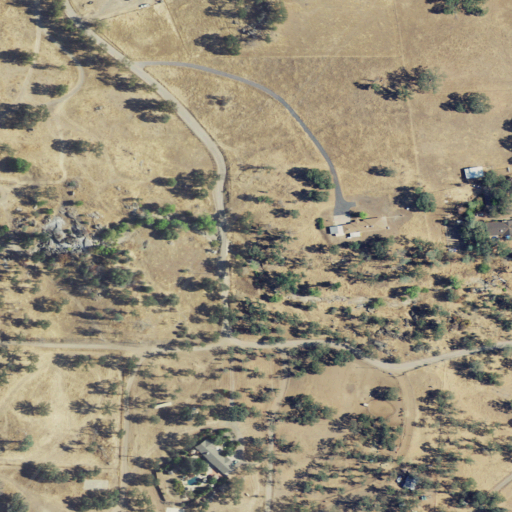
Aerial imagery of valley in California named Auberry Valley containing grassland, open development, shrub, evergreen forest, and medium intensity development